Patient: sex M, age 60
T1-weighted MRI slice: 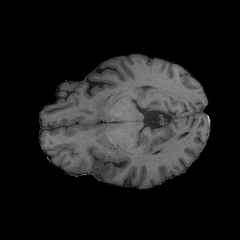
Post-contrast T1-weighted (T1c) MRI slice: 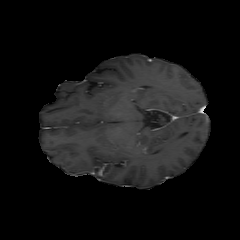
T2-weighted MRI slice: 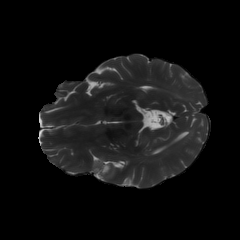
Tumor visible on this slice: yes
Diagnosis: Glioblastoma, IDH-wildtype
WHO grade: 4